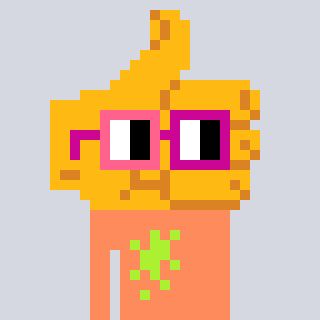
a pixel art character with square pink and red glasses, a thumbsup-shaped head and a peachy-colored body on a cool background